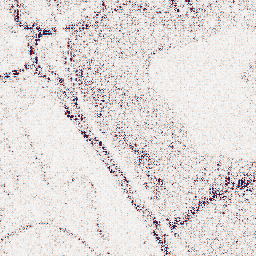
Category: wavelet
Decomposition family: wavelet_dwt
Decomposition parameters: wavelet: coif2
level: 1
Upsampling method: quadratic
Upsampling parameters: scale: 2
Upsampling scale: 2